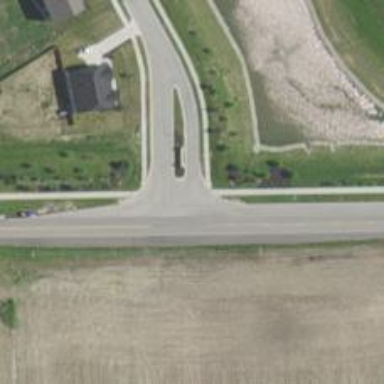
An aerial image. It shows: Unmarked crossing on the road.